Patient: sex F, age 75
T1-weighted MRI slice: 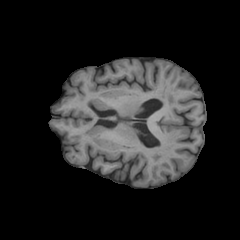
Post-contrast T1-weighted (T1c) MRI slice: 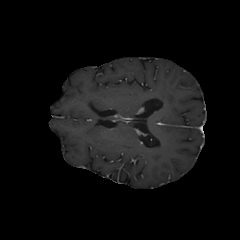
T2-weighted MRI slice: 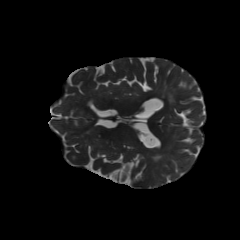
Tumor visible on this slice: no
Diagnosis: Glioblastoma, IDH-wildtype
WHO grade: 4